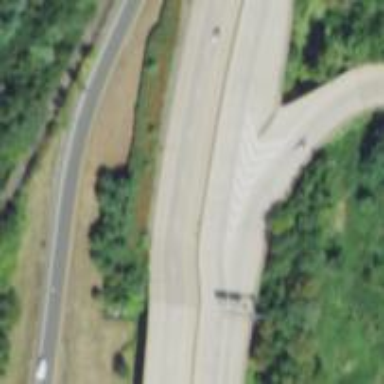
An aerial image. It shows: Urban freeway or expressway.